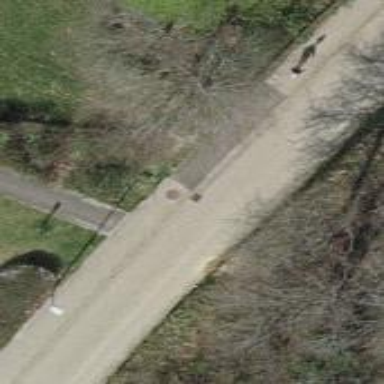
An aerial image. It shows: Residential road with asphalt surface. Sidewalk is present on the left side.